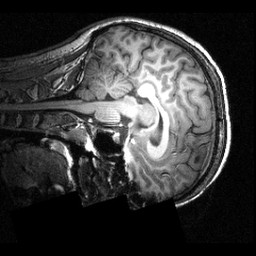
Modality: T1w
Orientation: sagittal
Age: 24
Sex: male
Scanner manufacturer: siemens
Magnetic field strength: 3.951 T
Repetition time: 1.5 s
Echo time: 0.00335 s